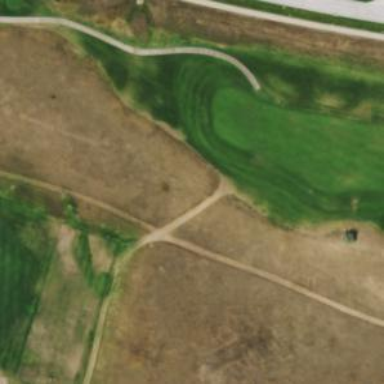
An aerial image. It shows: Service road used as golf cart path.